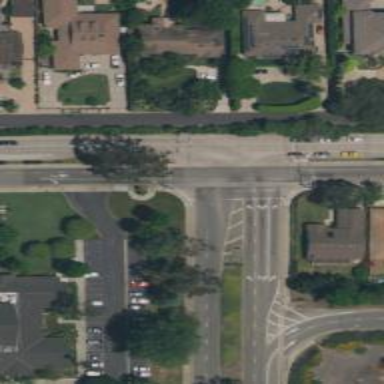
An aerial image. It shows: Solid stop line on the road.